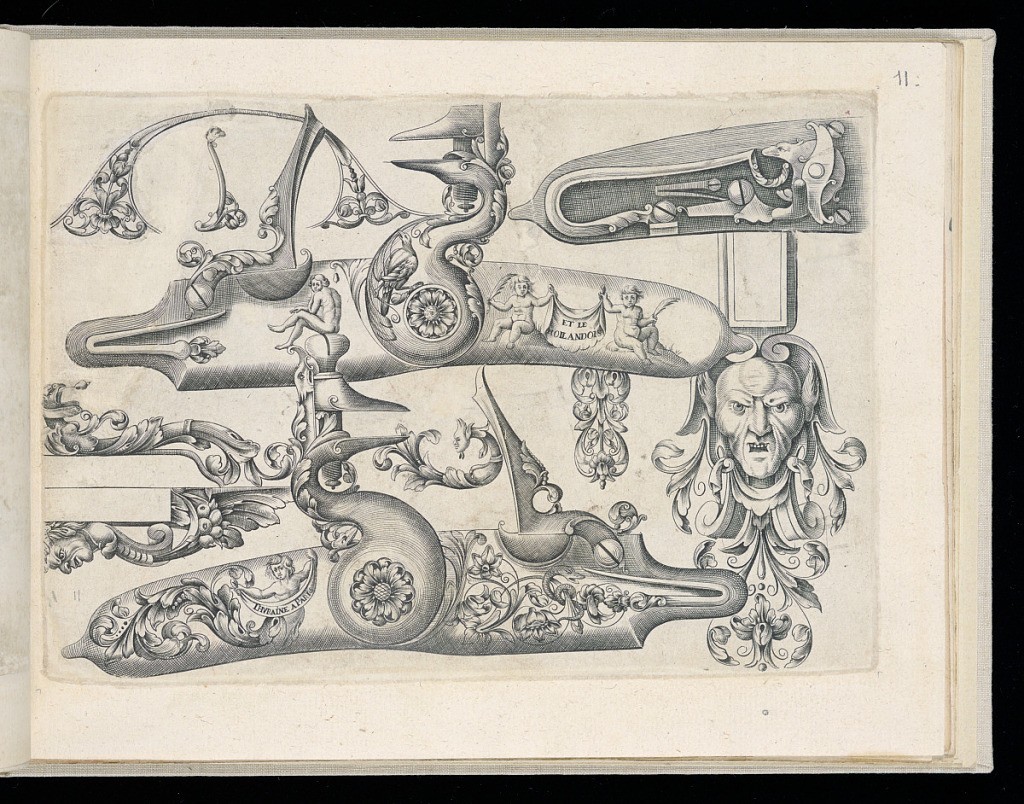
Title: Designs for Gun Parts and Ornament
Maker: Thobie Tourneur, Le Thuraine, French, active ca. 1630 – ca. 1690
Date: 1660
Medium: Engraving on laid paper
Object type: Print
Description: Designs for gun parts (flintlocks, trigger, and ornament) decorated with grotesque ornaments, mascarons (masks), fantastical animals, figures, putti, fruit, snake, scrolling leaves (rinceaux), rosettes, putti holding banners with the names of the designers, flowers, and fleurons. The plate is signed.